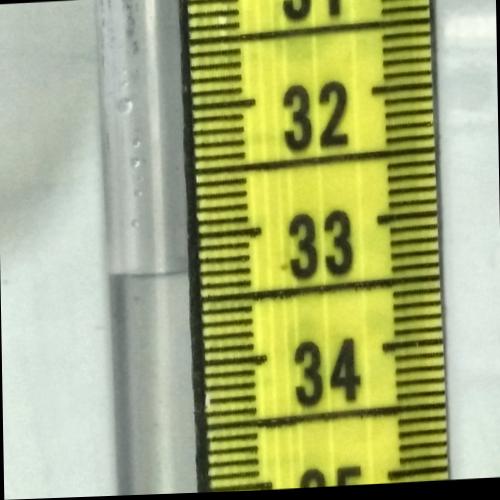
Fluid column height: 33.3 cm